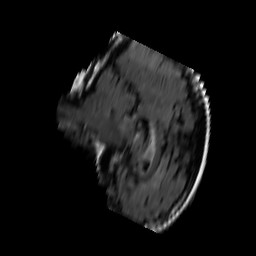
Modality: FLAIR
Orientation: sagittal
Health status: ill
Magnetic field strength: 3 T